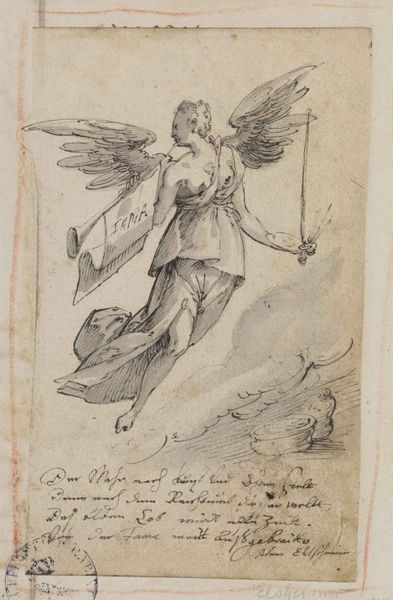
Titel: Fama
Künstler: Adam Elsheimer
Standort: Karlsruhe
Institution: Staatliche Kunsthalle Karlsruhe
Schlagwörter: feder, flügel, fuß, gott, hand, himmel, kopf, nackt, schatten, weiß, wolken, aquarell, gelb, brust, busen, frau, grau, kleid, licht, profil, schwarz, skizze, zeichnung, wolke, beige, alt, arm, arme, band, barock, falten, federn, schale, schüssel, horn, signatur, erde, rauch, gewand, haare, mantel, blatt, musik, locken, rokoko, schulter, fliegen, rund, sack, stock, engel, beine, topf, bein, brüste, schrift, papier, stab, studie, fahne, flagge, grafik, graphik, nebel, linien, sepia, banner, luft, essen, inschrift, deutsch, faltenwurf, hoch, aqarell, striche, birne, adam, laviert, schild, tusche, gefäß, nahrung, unterschrift, buch, flug, schweben, druck, schwarzweiss, schraffur, radierung, stich, seite, illustration, schwert, text, buchstabe, waffe, fliegend, bleistift, stempel, degen, allegorie, entwurf, göttin, sieg, tinte, buchseite, flöte, frauenfigur, karte, triumph, gerechtigkeit, brief, freiheit, apokalypse, jüngstes gericht, toga, dolch, schwart, schwingen, schriftrolle, mehl, zeilen, fanfare, tröte, siegel, gelblich, emblem, posaune, erzengel, fee, schwebend, blasen, aufsteigend, gezeichnet, altdeutsch, handschrift, lavierung, nike, victoria, lasur, pfeile, signal, zepter, verkündigung, michael, steigend, musizierend, federzeichnung, auf, pusten, notiz, schreibschrift, tuschezeichnung, markierung, aufsteigen, trompete, grahik, bande, archivalie, schriftband, kizze, verkünden, verkündung, viktoria, klied, hinauf, schwerrt, fama, ruhm, schwet, folio, blasinstrument, frida, fliegt, gloria, vokuhila, musi, verkündigungsengel, tropete, zurückblicken, gättin, terra, elsheimer, papaier, zauberstab, d, gerücht, merkierung, sidnatur, buchtstaben, iepia, zeichznung, engel#frau, adam elsheimer, nedel, serafim, trompette, stestempel, fappa, himmlische botschaft, toga+, tromkpete, papiers, dissegnato, inria, irdia, fede3rzeichnung